Aerial crown-view tile of a tropical tree (Barro Colorado Island, Panama), acquired 20241216:
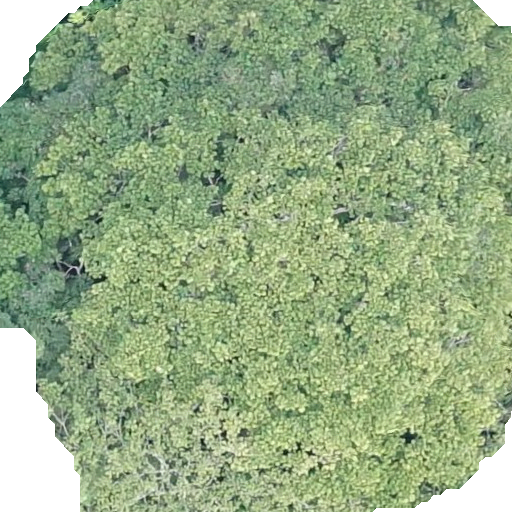
Species: Sterculia apetala
GBIF accepted scientific name: Sterculia apetala
Crown area: 422.29 m²